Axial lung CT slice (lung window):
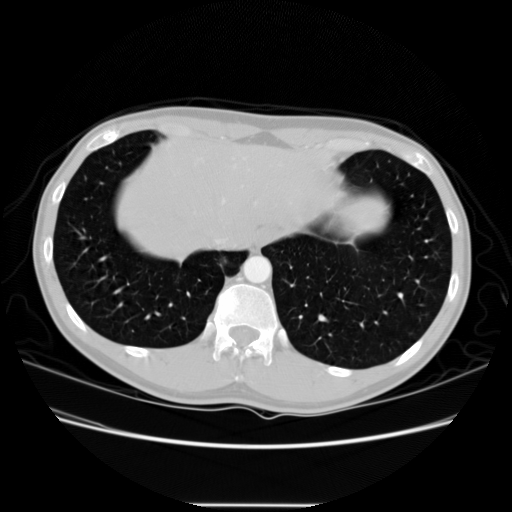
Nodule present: no